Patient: sex M, age 66
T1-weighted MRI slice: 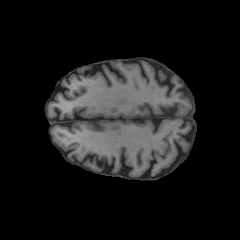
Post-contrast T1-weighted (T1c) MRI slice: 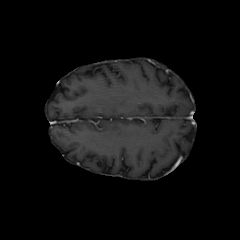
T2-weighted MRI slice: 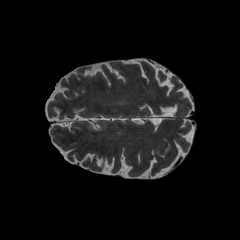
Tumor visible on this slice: no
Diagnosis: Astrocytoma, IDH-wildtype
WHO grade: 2